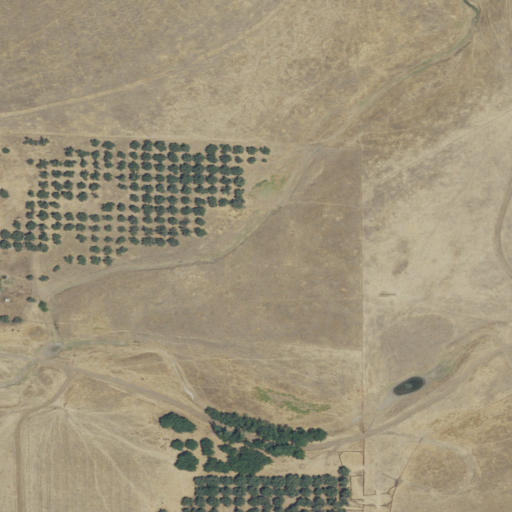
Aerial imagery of valley in California named Oat Canyon containing grassland, shrub, and open development